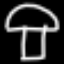
Label: mushroom